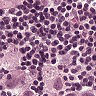
Metastatic tissue present: yes